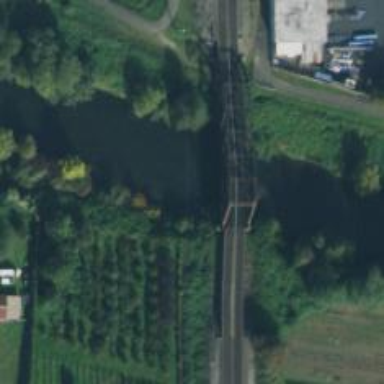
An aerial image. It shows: Railway bridge.